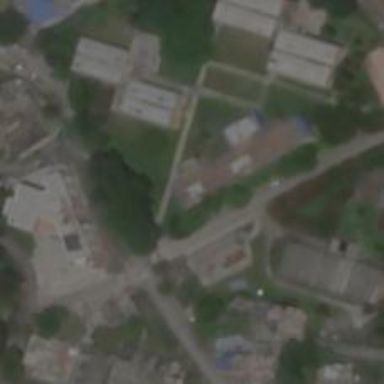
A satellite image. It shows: School.